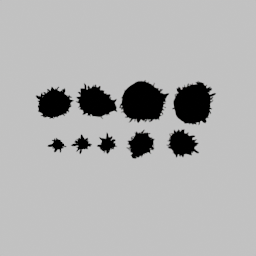
Label: nature